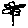
Label: flower